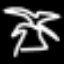
Label: palm tree